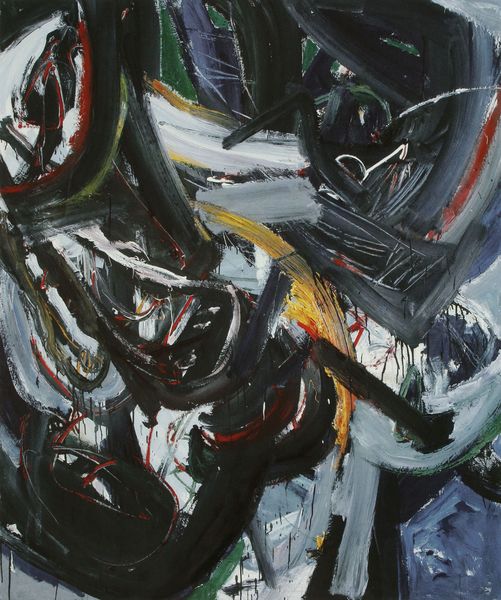
Künstler: Helmut Sturm
Institution: Im Besitz des Künstlers
Schlagwörter: blau, weiß, gelb, grob, grün, bewegung, braun, bunt, grau, schwarz, rot, öl, kalt, pastos, moderne, abstrakt, farben, modern, farbe, linien, sturm, duktus, zeitgenössisch, ölfarbe, striche, abstraktion, fett, linie, strich, dynamik, wirr, farbauftrag, wärme, fließen, kleckse, klecks, rühren, reifen, grundfarben, teile, pinselspuren, fraben, funken, theodor, werkzeuge, gewirr, wirrwar, reibung, achterbahn färben, mischmasch, spachtelwerk, theodor sturm